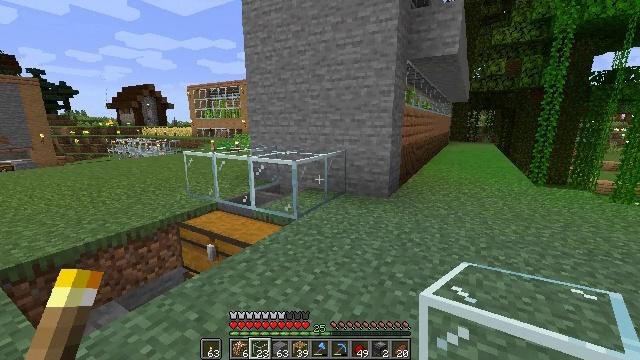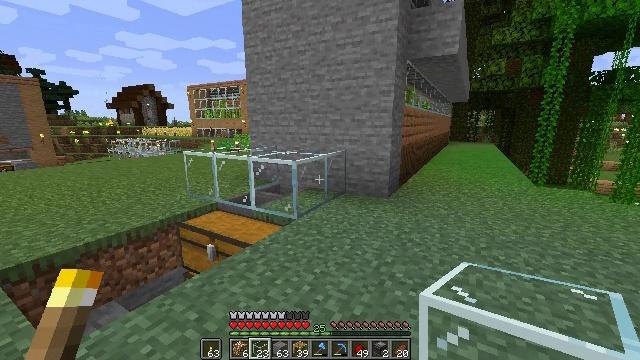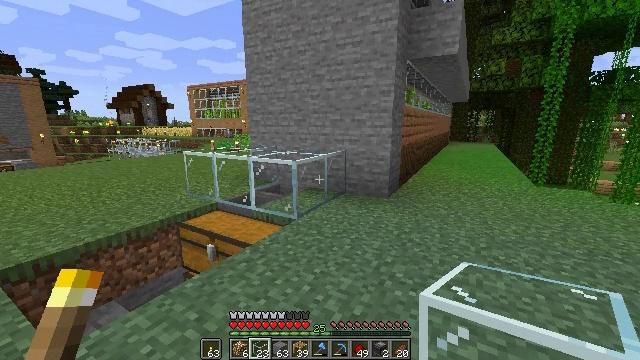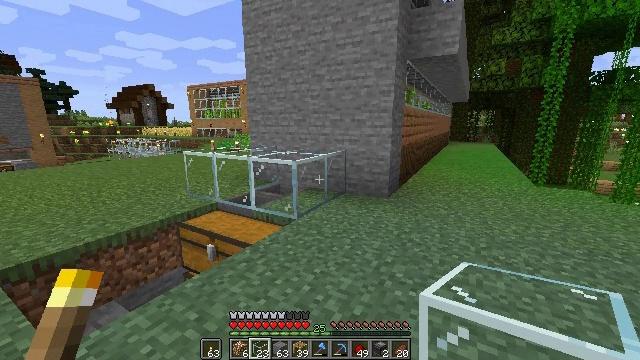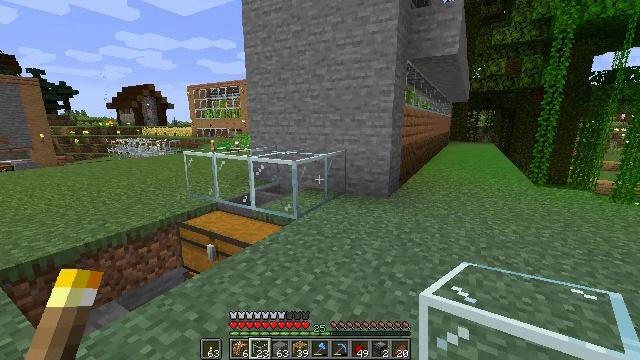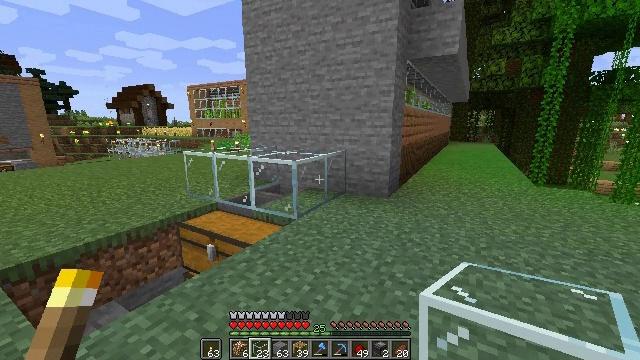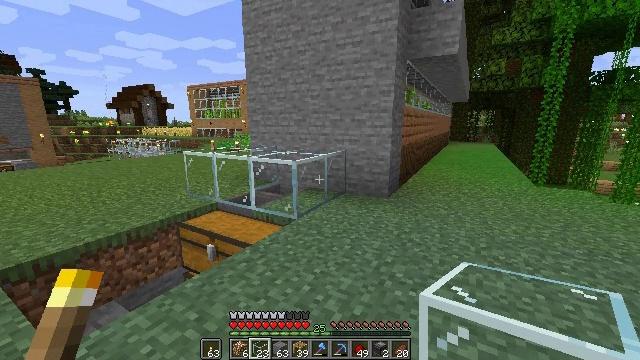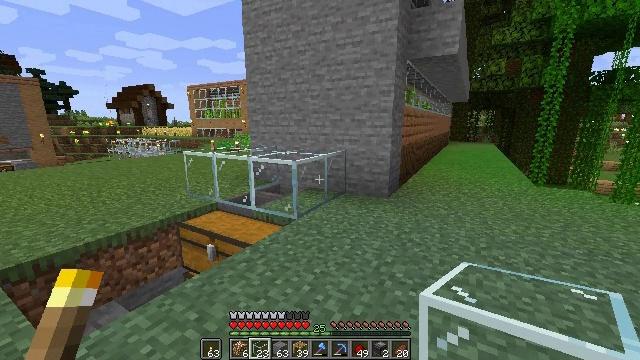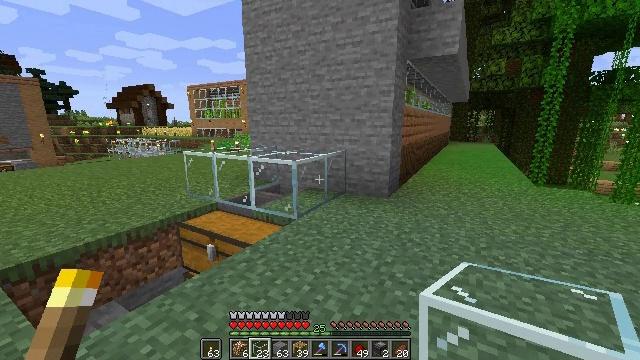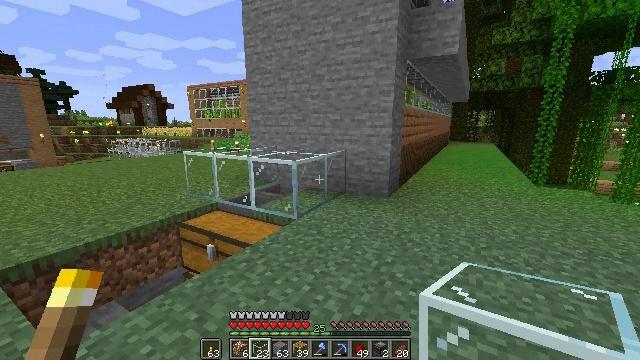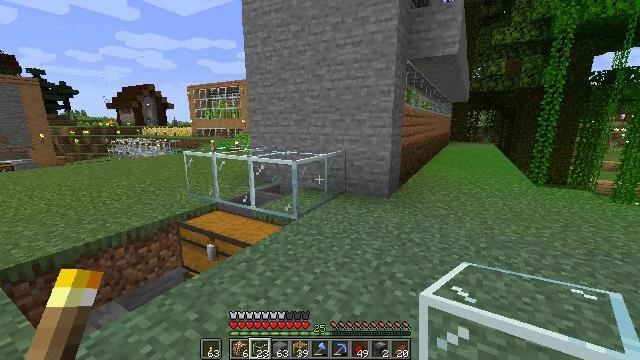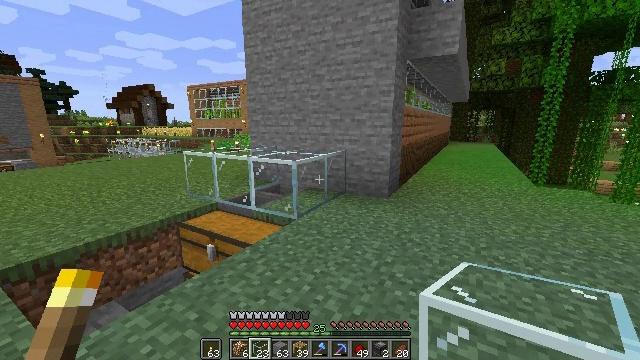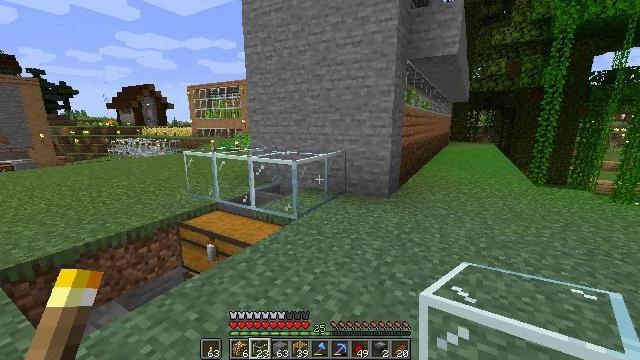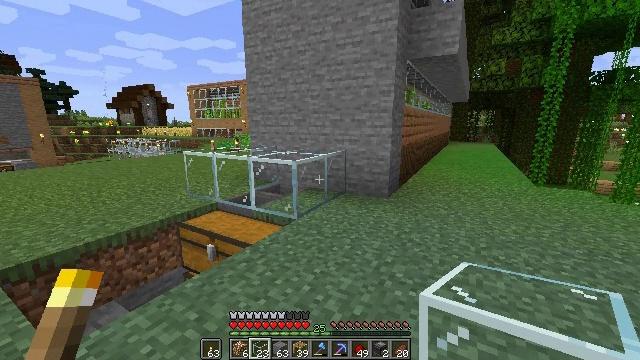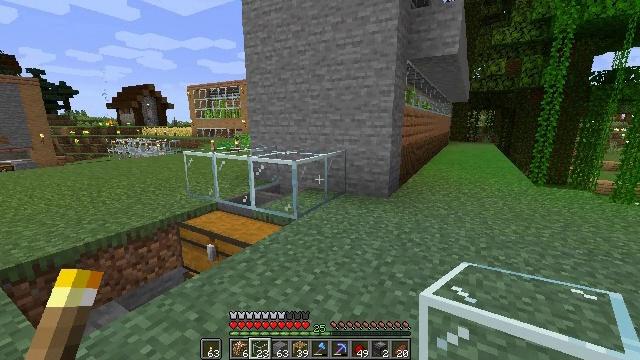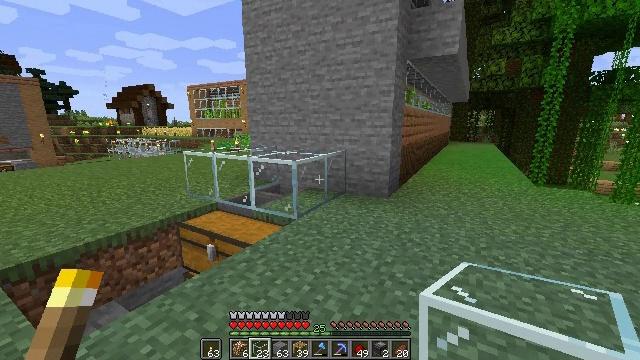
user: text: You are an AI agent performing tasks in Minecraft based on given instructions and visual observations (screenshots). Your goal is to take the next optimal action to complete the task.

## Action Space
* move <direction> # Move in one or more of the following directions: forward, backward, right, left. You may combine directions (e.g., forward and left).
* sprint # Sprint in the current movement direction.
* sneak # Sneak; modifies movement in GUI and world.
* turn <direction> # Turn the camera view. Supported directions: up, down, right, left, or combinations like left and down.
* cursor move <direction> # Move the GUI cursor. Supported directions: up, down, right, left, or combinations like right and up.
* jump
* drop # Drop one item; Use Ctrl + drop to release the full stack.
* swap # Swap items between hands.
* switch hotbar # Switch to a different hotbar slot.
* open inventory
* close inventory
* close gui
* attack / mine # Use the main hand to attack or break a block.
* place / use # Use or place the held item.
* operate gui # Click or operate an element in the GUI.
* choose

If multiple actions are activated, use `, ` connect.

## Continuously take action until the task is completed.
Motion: motion action
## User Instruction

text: Use cobblestones and redstone to craft a dropper.
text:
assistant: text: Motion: no_op
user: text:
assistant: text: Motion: no_op
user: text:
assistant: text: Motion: no_op
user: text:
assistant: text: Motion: no_op
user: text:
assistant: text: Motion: no_op
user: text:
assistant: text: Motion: no_op
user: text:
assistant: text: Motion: no_op
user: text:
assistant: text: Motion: no_op
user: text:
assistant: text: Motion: no_op
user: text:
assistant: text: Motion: no_op
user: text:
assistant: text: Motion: no_op
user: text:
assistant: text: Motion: no_op
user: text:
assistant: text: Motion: no_op
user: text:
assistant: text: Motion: no_op
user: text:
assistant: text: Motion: no_op
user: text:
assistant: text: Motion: no_op
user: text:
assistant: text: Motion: no_op
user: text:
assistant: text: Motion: no_op
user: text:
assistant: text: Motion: no_op
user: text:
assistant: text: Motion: no_op
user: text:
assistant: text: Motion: no_op
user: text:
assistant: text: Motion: no_op
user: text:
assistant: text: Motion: no_op
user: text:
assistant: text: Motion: no_op
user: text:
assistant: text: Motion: no_op
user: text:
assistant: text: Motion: no_op
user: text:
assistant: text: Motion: no_op
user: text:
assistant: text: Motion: no_op
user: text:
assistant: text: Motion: no_op
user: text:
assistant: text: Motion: no_op